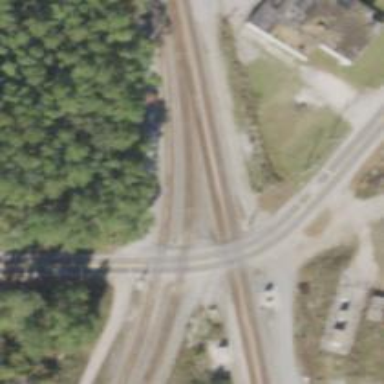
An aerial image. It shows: Railway track.